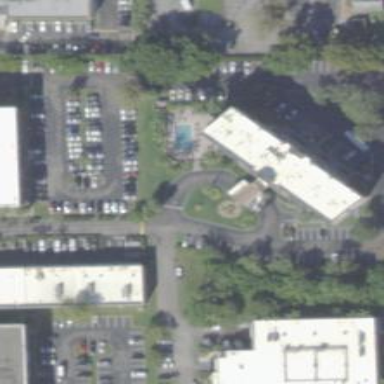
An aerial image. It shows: Hotel building.